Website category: movie
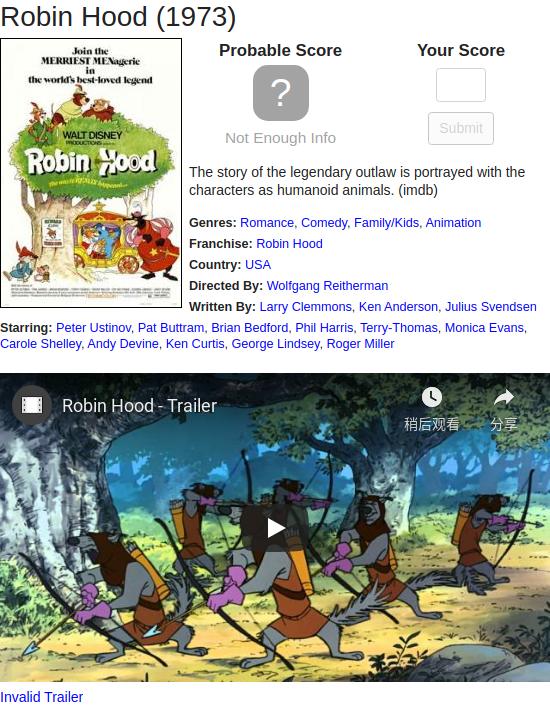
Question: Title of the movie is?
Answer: Robin Hood

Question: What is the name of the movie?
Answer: Robin Hood

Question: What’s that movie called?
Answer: Robin Hood

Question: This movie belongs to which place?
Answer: USA

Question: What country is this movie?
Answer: USA

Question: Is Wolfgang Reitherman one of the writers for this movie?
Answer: no

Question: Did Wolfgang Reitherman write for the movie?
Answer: no

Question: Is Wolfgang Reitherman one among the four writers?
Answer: no

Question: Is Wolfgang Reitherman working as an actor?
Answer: no

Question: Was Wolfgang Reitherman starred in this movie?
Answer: no

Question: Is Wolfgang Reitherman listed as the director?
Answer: yes

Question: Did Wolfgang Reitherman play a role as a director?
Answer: yes

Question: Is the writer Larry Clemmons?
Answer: yes

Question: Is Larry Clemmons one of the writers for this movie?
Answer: yes

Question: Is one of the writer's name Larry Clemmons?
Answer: yes

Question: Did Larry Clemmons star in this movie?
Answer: no

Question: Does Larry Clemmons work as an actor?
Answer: no

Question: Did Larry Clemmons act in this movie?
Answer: no

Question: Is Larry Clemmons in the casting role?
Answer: no

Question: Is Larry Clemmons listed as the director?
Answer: no

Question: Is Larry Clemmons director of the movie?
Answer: no

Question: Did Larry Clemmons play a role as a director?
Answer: no

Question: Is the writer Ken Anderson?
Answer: yes

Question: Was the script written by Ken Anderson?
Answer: yes

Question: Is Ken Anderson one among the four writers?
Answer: yes

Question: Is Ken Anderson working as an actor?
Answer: no

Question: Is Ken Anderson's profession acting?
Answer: no

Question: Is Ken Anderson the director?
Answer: no

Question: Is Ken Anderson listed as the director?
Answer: no

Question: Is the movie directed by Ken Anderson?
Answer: no

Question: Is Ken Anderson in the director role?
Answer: no

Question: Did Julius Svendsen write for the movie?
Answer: yes

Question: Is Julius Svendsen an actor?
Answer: no

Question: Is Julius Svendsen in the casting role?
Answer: no

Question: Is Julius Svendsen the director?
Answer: no

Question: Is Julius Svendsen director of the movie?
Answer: no

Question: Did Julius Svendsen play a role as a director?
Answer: no

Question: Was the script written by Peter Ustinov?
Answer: no

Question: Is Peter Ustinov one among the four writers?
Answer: no

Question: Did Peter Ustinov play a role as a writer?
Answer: no

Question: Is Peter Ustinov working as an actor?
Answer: yes

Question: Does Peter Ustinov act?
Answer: yes

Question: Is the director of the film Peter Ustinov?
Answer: no

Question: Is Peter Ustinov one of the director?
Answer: no

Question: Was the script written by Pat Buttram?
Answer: no

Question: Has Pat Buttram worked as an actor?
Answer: yes

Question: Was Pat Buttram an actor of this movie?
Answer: yes

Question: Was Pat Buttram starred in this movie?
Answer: yes

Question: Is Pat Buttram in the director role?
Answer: no

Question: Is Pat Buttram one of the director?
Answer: no

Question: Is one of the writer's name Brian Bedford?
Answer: no

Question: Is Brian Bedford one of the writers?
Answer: no

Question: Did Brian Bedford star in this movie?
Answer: yes

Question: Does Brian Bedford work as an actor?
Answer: yes

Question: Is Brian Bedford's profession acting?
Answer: yes

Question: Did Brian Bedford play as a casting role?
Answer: yes

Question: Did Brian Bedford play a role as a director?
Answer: no

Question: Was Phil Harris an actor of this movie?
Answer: yes

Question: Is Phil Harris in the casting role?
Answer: yes

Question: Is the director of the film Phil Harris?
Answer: no

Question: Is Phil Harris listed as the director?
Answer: no

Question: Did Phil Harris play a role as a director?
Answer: no

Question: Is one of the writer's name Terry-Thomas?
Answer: no

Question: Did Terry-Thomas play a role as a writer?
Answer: no